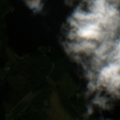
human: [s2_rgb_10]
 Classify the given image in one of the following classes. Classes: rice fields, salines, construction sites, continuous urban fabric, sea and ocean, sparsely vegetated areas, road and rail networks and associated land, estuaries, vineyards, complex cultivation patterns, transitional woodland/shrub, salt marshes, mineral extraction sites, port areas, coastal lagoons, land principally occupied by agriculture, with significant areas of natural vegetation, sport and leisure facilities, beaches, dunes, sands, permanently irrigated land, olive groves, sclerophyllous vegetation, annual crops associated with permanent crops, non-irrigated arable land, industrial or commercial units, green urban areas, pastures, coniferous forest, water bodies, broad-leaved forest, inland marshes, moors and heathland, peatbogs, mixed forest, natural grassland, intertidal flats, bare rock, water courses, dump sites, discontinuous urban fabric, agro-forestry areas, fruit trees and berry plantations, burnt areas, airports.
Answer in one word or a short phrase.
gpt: broad-leaved forest, mixed forest, transitional woodland/shrub, water bodies